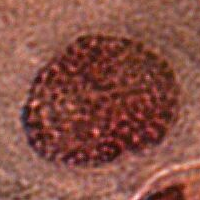
Label: prophase